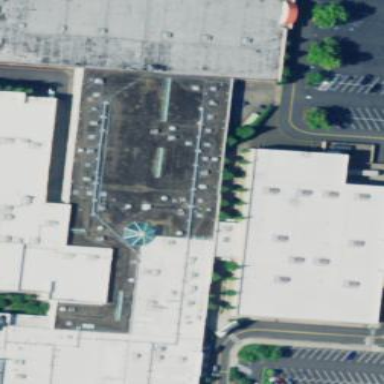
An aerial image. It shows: Retail building housing department store.